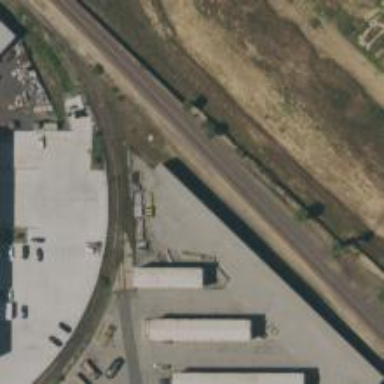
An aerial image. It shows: Warehouse.